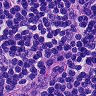
Metastatic tissue present: no